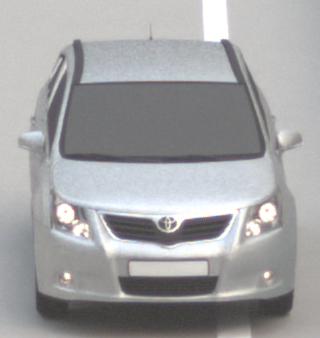
Make: Toyota
Model: Avensis 1.6
Detailed model: Avensis (T27) Notch Back
Model produced from: 2009/01
Model produced until: 2010/08
Doors: 4
Color: white
Road condition: dry road
Daytime: morning or afternoon
Contrast: low contrast